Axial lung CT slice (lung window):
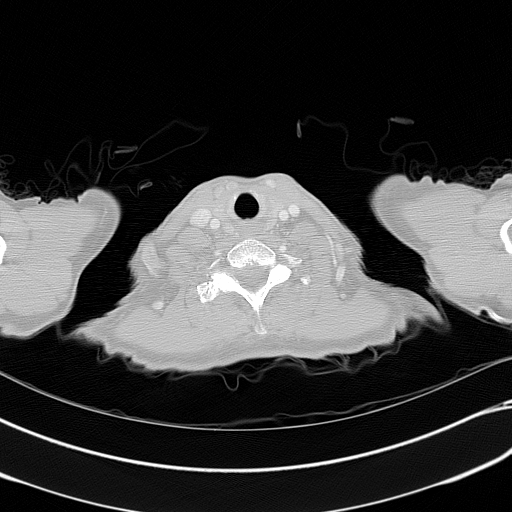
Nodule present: no